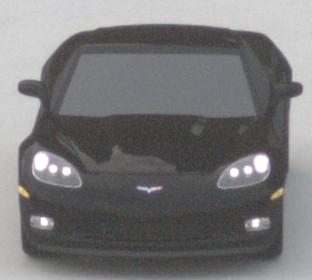
Make: Chevrolet
Model: Corvette Coupé
Detailed model: Corvette (C6) Coupé
Model produced from: 2005/02
Model produced until: 2008/03
Doors: 3
Color: black
Road condition: dry road
Daytime: morning or afternoon
Contrast: low contrast